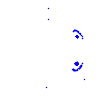
Particle: electron